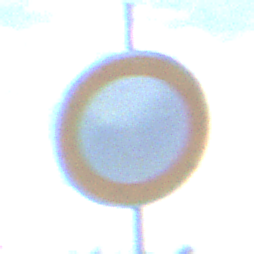
Verkehrszeichen: VerbotFahrzeugeAllerArt
Umgebung: Outdoor, Nature
Tageszeit: MorningAfternoon
Wetter: PartlyCloudy
Licht: Natural
Jahreszeit: NotSpecified
Kontrast: MediumContrast